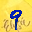
Label: 9